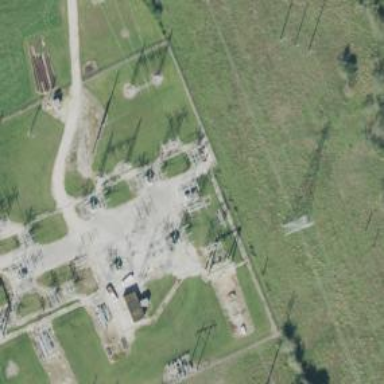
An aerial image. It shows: Crossing power tower.